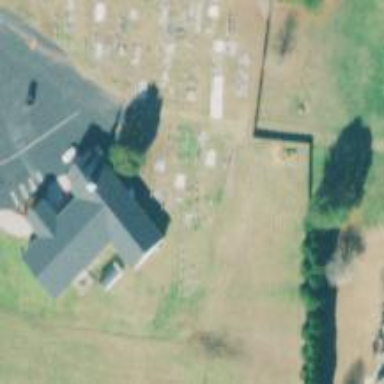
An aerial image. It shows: Graveyard used as cemetery.